Question: Am trying to hide this publish 'tick-box' from non-admin users. I used the CanCan plug-in and set up the correct permissions but am struggling with the code syntax. I have used in the views/articles/_form.html.erb partial but it doesn't work?
'''
<div class="field">
<%= f.label :tag_names, "Tags" %> <br />
<%= f.text_field :tag_names %>
</div>
<div class="field">
<%= check_box("article", "published" ) %>
**<%= if can? :publish, @article %>**
<%= "Publish article" %>
</div>
<div class="actions">
<%= f.submit %>
</div>
'''

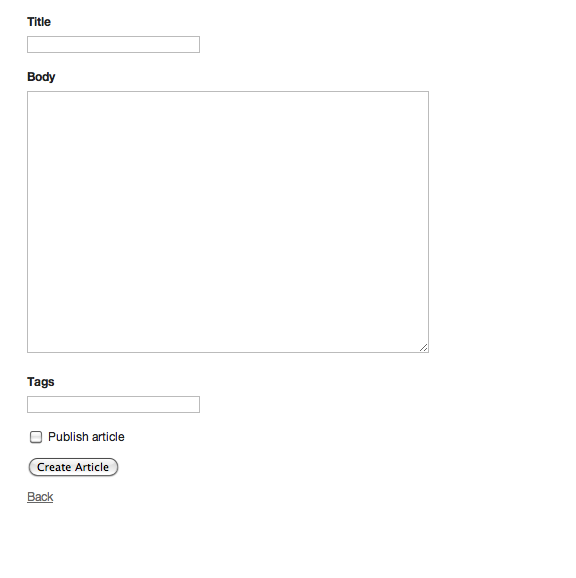
Answer: You should be using '<%', not '<%='. Also, the 'if' statement is in the wrong place, and there's no closing 'end' statement. Here's correct code:
'''
<div class="field">
<%= f.label :tag_names, "Tags" %> <br />
<%= f.text_field :tag_names %>
</div>
<% if can? :publish, @article %>
<div class="field">
<%= check_box("article", "published" ) %>
<%= "Publish article" %>
</div>
<% end %>
<div class="actions">
<%= f.submit %>
</div>
'''